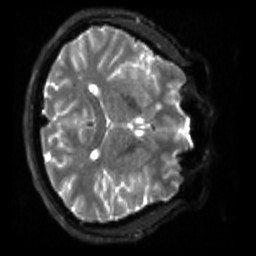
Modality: sbref
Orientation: axial
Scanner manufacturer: siemens
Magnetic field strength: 3 T
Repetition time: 4 s
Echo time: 0.0594 s